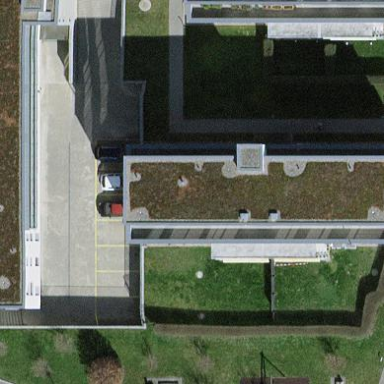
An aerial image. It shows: Building with apartments and flat roof.